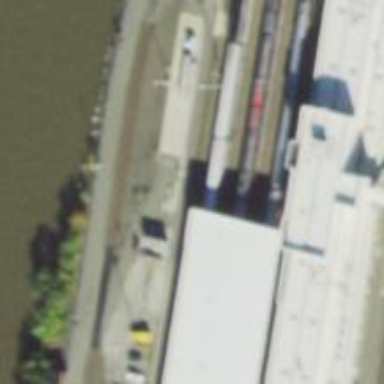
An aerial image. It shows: Rail yard with electrified rails. There is building passage tunnel.